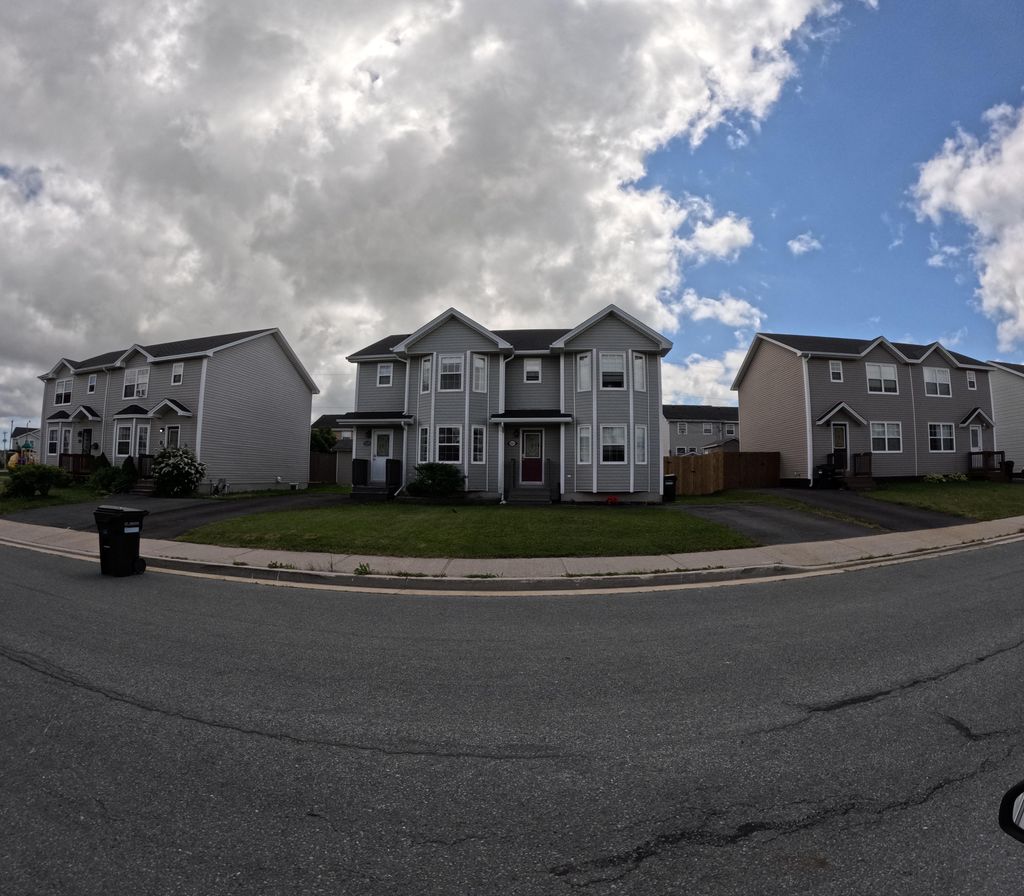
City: st_johns